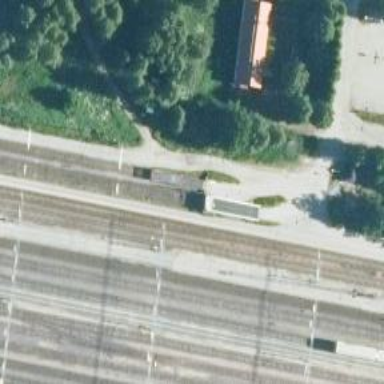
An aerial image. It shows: Car shuttle railway.